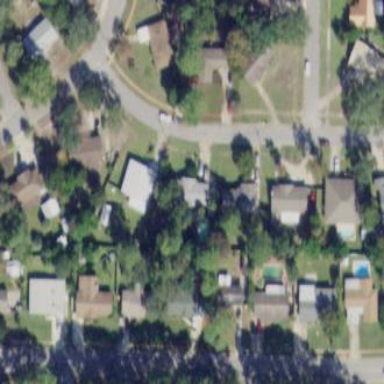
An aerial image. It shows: This residential area consists of single-family homes.